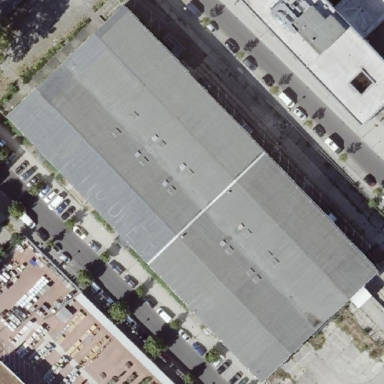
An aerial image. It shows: Warehouse building.